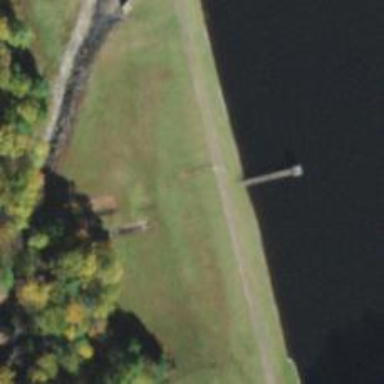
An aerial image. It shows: Dam along waterway.